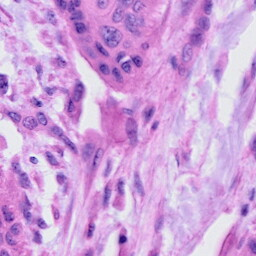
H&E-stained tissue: Cervix